Field crop: maize
Growth stage: 2
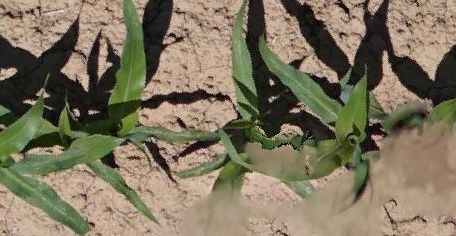
Species: maize